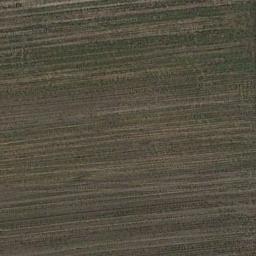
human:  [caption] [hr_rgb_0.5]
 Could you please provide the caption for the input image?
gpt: Some thin lines stretch straightly in the meadow .

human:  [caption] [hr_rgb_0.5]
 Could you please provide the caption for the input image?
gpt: This meadow has sparse grasses and a horizontal striped texture .

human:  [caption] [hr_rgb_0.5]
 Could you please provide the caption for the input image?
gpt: There is a row of lush trees on the grass .

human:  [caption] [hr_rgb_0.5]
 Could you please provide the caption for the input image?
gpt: A large strip of lush green grass .

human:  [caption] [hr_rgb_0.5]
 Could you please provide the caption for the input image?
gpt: A brown meadow with many stripes .